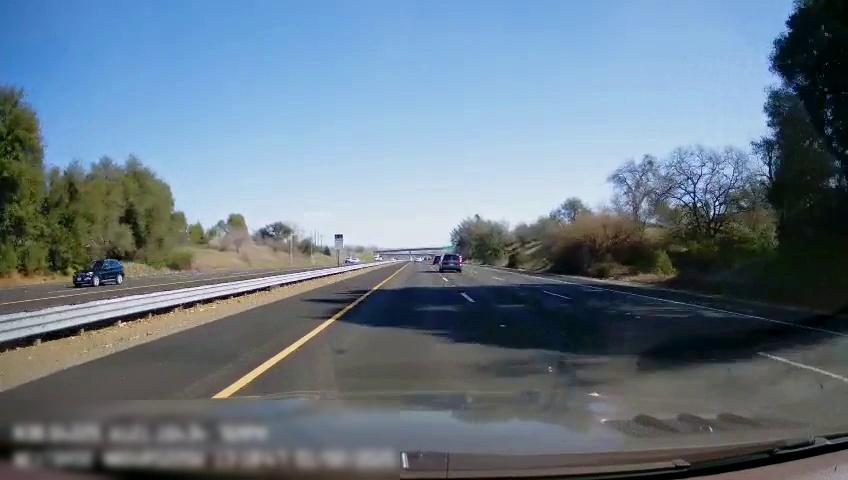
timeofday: Day
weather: Sunny
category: Drivable Space
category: Drivable Space
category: Vehicles | SUV
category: Vehicles | SUV
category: Vehicles | Car
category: Lanes | Opposite Lane
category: Lanes | Current Lane
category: Lanes | Current Lane
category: Lanes | Alternate Lane
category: Lanes | Alternate Lane
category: Traffic | Signs